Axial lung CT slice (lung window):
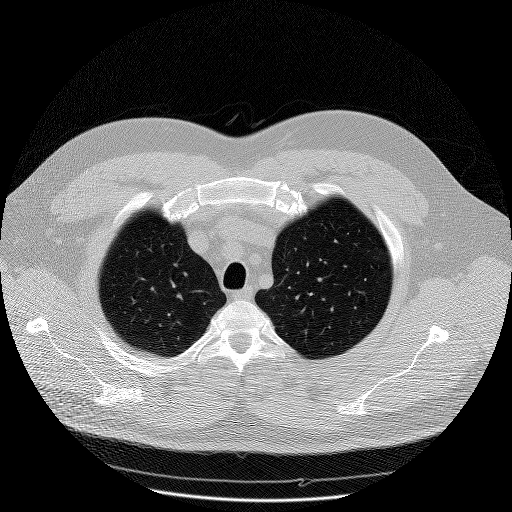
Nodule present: no